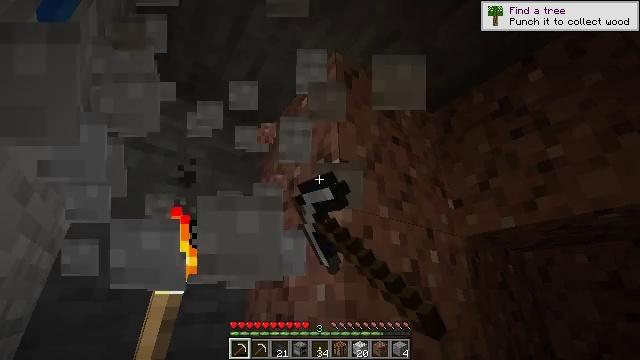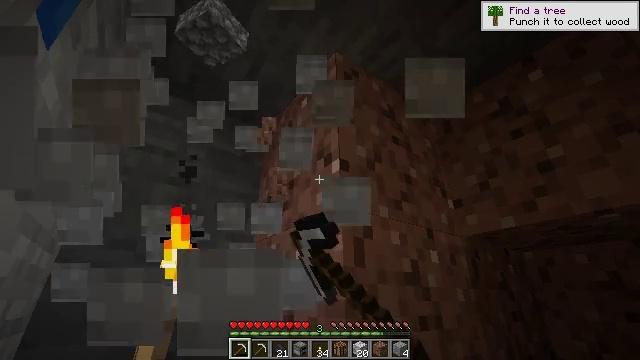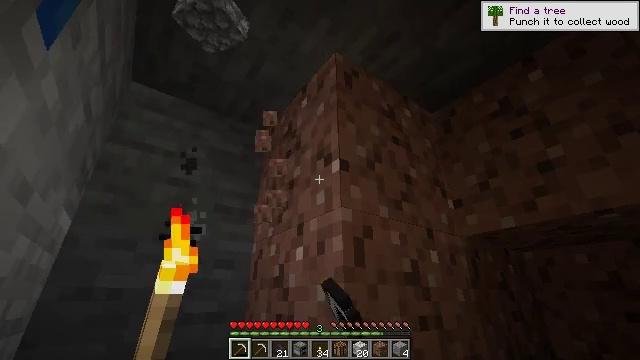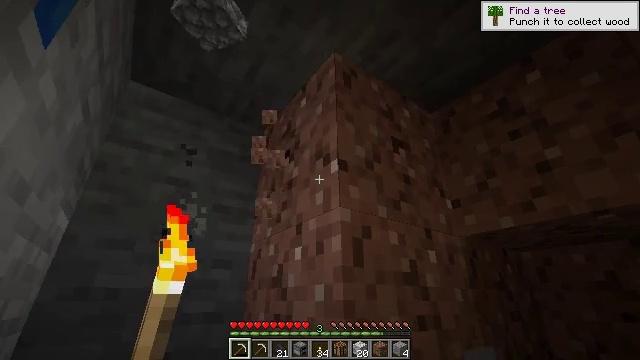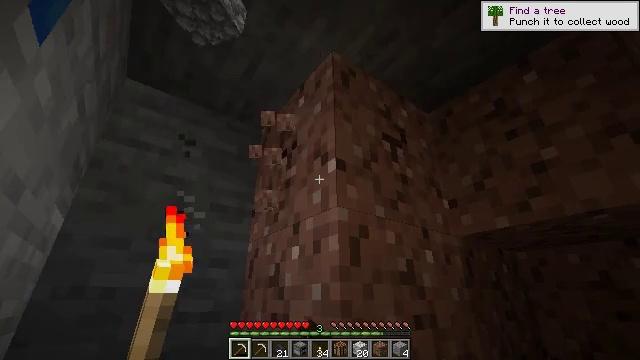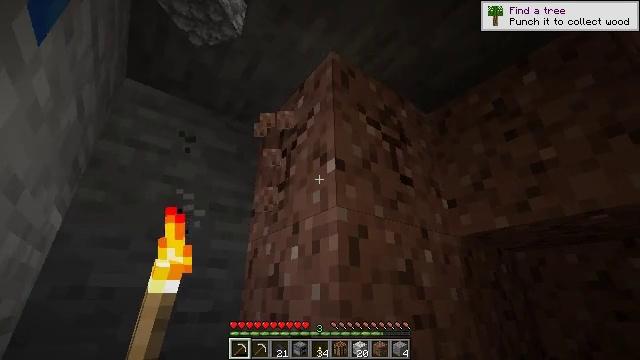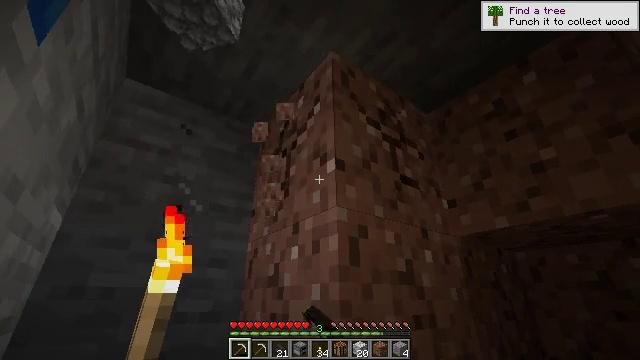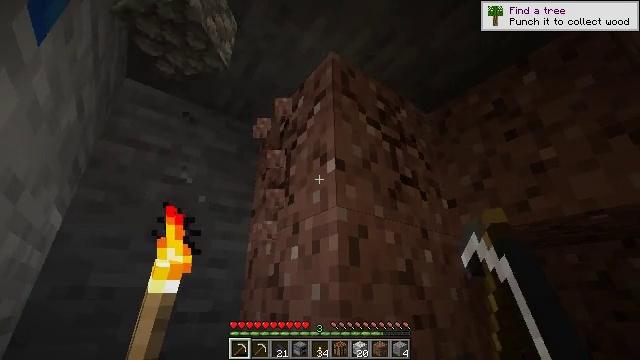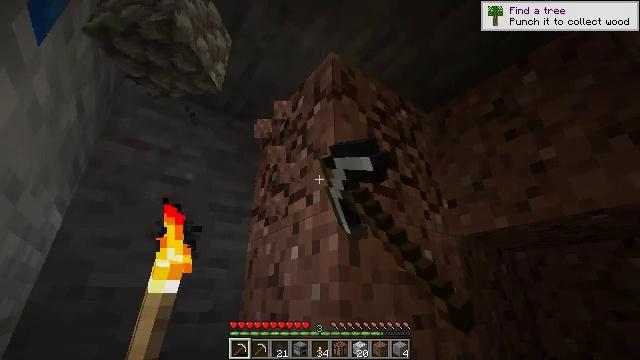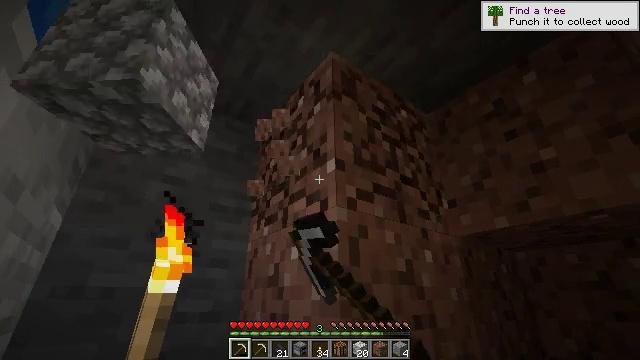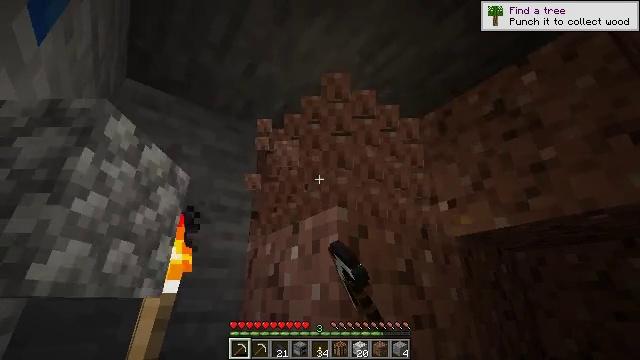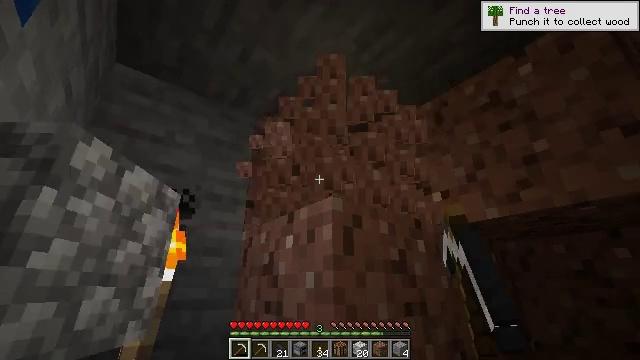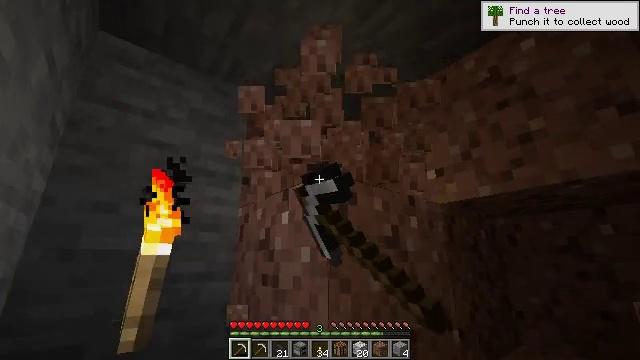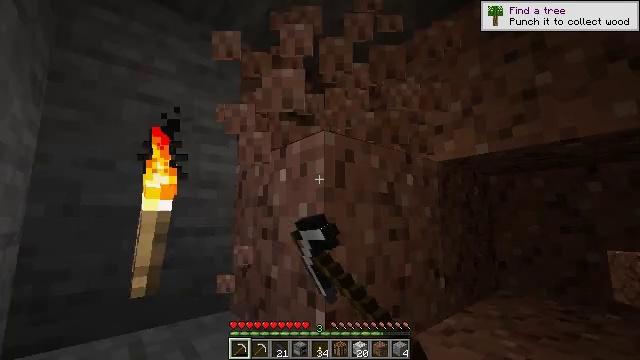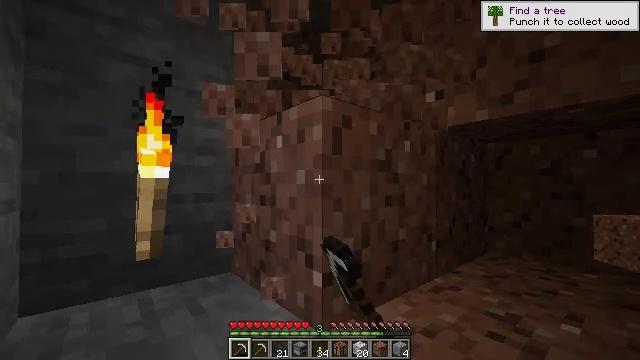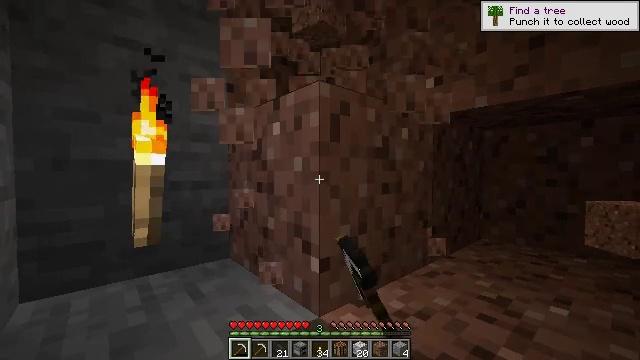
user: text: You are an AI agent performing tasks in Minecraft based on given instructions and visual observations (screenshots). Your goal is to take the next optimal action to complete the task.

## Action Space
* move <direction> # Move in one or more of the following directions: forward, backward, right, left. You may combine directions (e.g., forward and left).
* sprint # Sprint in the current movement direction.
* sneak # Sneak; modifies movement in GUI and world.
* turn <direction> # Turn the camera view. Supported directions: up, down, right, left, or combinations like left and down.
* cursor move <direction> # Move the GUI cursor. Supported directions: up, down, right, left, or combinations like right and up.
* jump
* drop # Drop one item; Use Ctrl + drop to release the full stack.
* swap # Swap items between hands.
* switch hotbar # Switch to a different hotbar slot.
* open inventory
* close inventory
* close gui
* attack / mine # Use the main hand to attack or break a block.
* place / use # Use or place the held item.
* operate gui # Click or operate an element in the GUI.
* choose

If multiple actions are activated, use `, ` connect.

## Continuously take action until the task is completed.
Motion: motion action
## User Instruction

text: Get granite from underground.
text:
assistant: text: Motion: attack / mine
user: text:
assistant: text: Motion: attack / mine
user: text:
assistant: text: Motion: attack / mine
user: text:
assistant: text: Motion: attack / mine
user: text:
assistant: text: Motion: attack / mine
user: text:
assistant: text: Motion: attack / mine
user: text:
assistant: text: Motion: attack / mine
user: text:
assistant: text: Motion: attack / mine
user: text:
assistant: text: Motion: attack / mine
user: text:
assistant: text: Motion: attack / mine
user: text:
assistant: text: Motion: turn right and down, attack / mine
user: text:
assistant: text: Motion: turn right and down, attack / mine
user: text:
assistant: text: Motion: turn down, attack / mine
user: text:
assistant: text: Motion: turn down, attack / mine
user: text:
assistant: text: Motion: turn down, attack / mine
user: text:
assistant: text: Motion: attack / mine
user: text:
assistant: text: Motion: attack / mine
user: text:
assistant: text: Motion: attack / mine
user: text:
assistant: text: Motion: attack / mine
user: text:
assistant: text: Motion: attack / mine
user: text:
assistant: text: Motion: attack / mine
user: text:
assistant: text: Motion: attack / mine
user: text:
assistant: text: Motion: attack / mine
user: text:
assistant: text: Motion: attack / mine
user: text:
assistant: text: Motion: attack / mine
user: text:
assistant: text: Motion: turn right, attack / mine
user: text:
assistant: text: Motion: turn right, attack / mine
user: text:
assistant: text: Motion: turn right, attack / mine
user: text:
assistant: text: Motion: attack / mine
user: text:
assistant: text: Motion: attack / mine